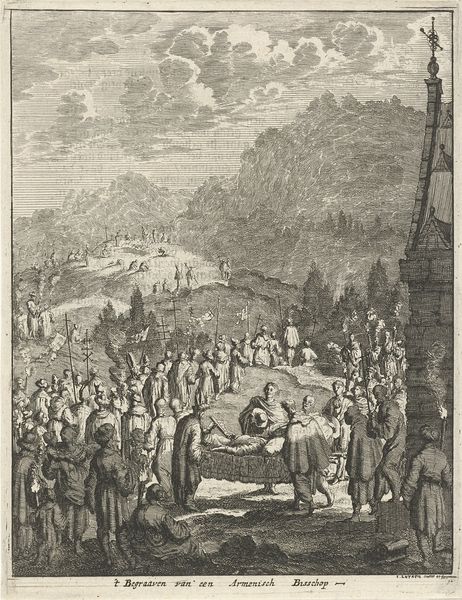
Titel: Begrafenis van een Armeense bisschop
Künstler: Jan Luyken
Standort: Amsterdam
Institution: Rijksmuseum
Schlagwörter: zeichnung, malerei, tod, stich, beerdigung, kreuzzug, kupferstich, 1600